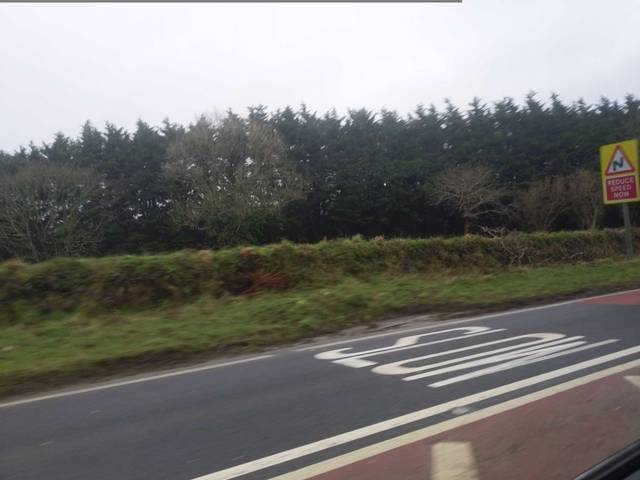
Region: United Kingdom
Coordinates: 50.459, -4.674